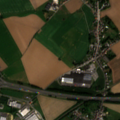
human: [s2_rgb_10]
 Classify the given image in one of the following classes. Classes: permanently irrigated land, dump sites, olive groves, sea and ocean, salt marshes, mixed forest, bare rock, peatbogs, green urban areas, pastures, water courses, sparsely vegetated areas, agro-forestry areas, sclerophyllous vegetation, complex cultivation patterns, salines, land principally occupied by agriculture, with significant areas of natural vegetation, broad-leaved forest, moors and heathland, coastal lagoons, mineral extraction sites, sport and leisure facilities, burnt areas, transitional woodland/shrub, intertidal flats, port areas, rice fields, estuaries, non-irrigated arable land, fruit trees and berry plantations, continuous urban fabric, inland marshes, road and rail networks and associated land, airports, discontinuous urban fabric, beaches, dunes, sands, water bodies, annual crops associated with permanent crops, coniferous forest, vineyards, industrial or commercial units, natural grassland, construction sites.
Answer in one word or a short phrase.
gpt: discontinuous urban fabric, road and rail networks and associated land, non-irrigated arable land, complex cultivation patterns